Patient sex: M
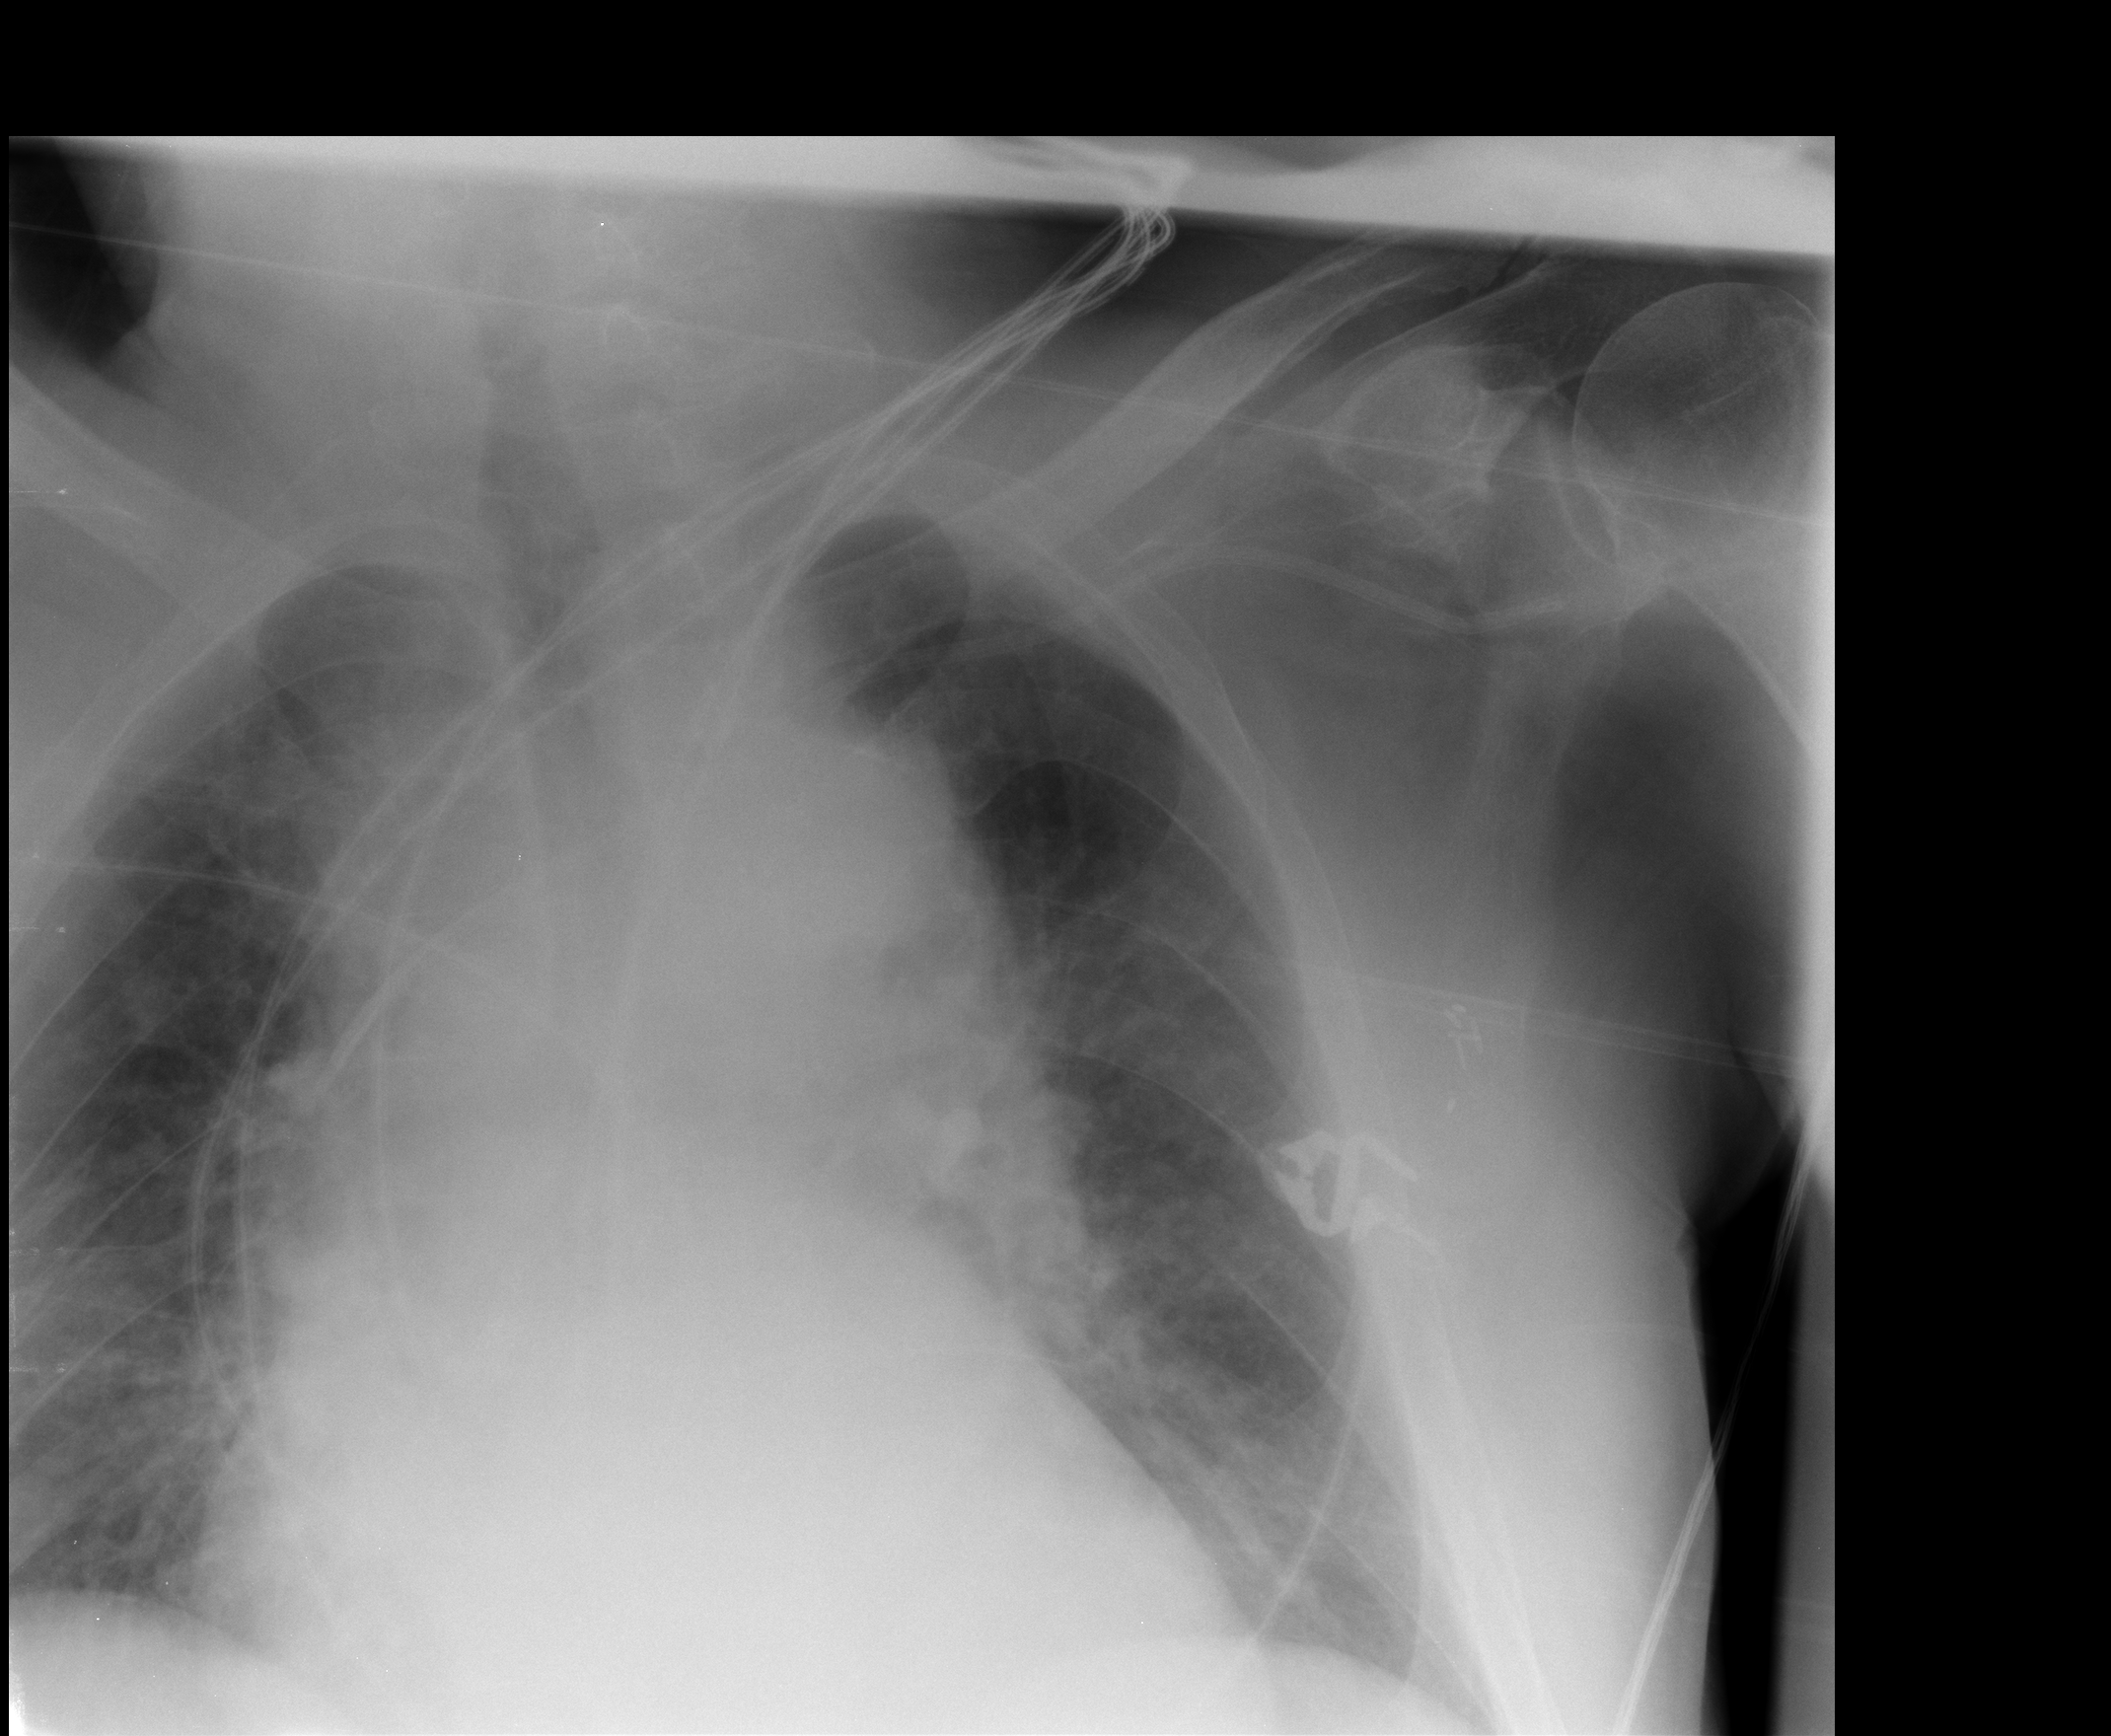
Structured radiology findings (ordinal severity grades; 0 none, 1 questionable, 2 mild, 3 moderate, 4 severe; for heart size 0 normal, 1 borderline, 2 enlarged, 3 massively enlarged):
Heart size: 1
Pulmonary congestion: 1
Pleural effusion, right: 1
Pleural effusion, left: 0
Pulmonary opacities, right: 1
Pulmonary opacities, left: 2
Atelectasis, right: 1
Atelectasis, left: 0